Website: home-depot
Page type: billing-address
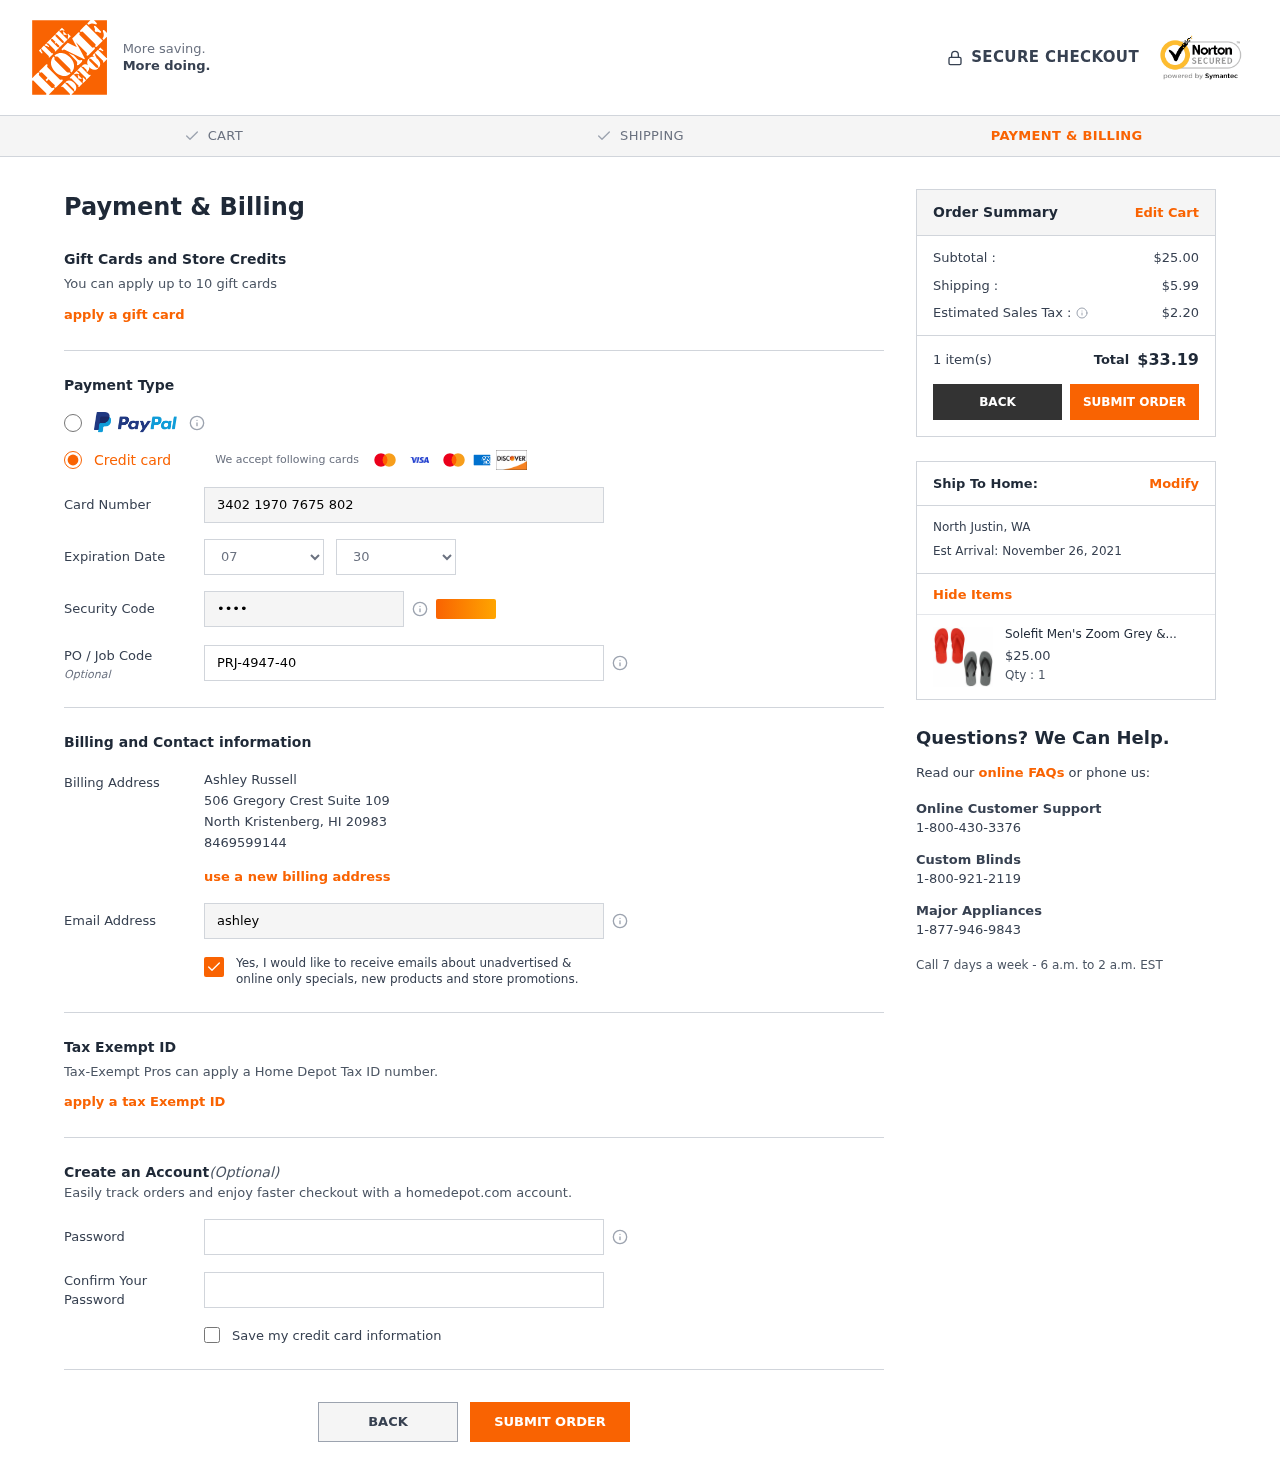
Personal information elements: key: PII_CARD_CVV
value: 7849
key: PII_CARD_EXPIRY_MONTH
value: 07
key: PII_CARD_EXPIRY_YEAR
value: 30
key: PII_CARD_NUMBER
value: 3402 1970 7675 802
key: PII_CITY
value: North Kristenberg
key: PII_CITY2
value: North Justin
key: PII_EMAIL
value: ashley_russell@hotmail.com
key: PII_FULLNAME
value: Ashley Russell
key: PII_JOB_CODE
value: PRJ-4947-40
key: PII_PHONE
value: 8469599144
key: PII_POSTCODE
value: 20983
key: PII_STATE_ABBR
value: HI
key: PII_STATE_ABBR2
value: WA
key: PII_STREET
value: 506 Gregory Crest Suite 109
Product elements: key: PRODUCT1_NAME
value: Solefit Men's Zoom Grey & Red Flip-Flops Pack of 2-7 UK (41 EU) (SLFT-0102-0106)
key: PRODUCT1_PRICE
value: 25
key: PRODUCT1_QUANTITY
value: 1
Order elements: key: ORDER_SUBTOTAL
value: $25.00
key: ORDER_SHIPPING_COST
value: $5.99
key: ORDER_TAX
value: $2.20
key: ORDER_NUM_ITEMS
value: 1 item(s)
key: ORDER_TOTAL
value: $33.19
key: ORDER_DELIVERY_DATE
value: Est Arrival: November 26, 2021